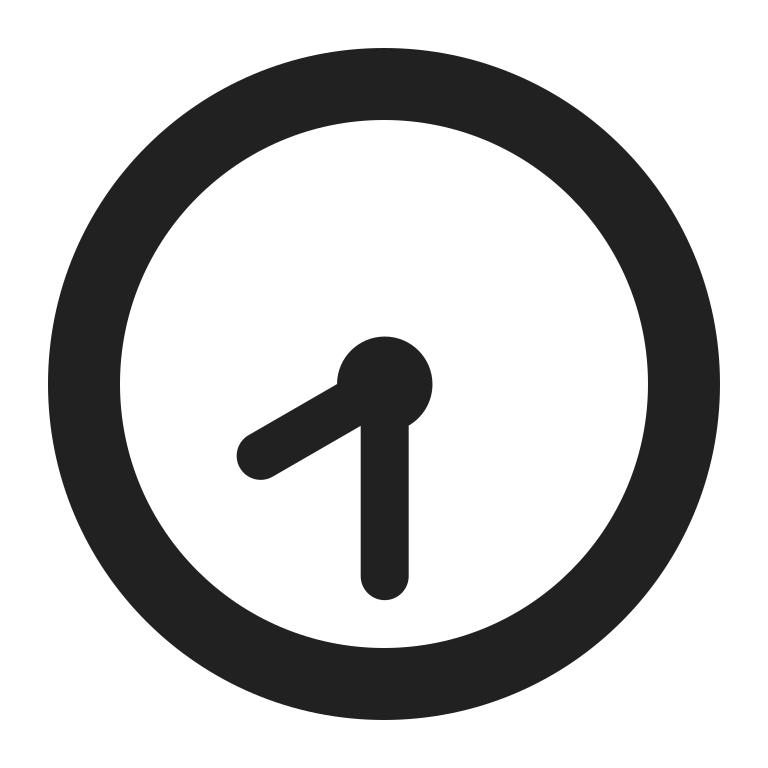
eight thirty high contrast